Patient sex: M
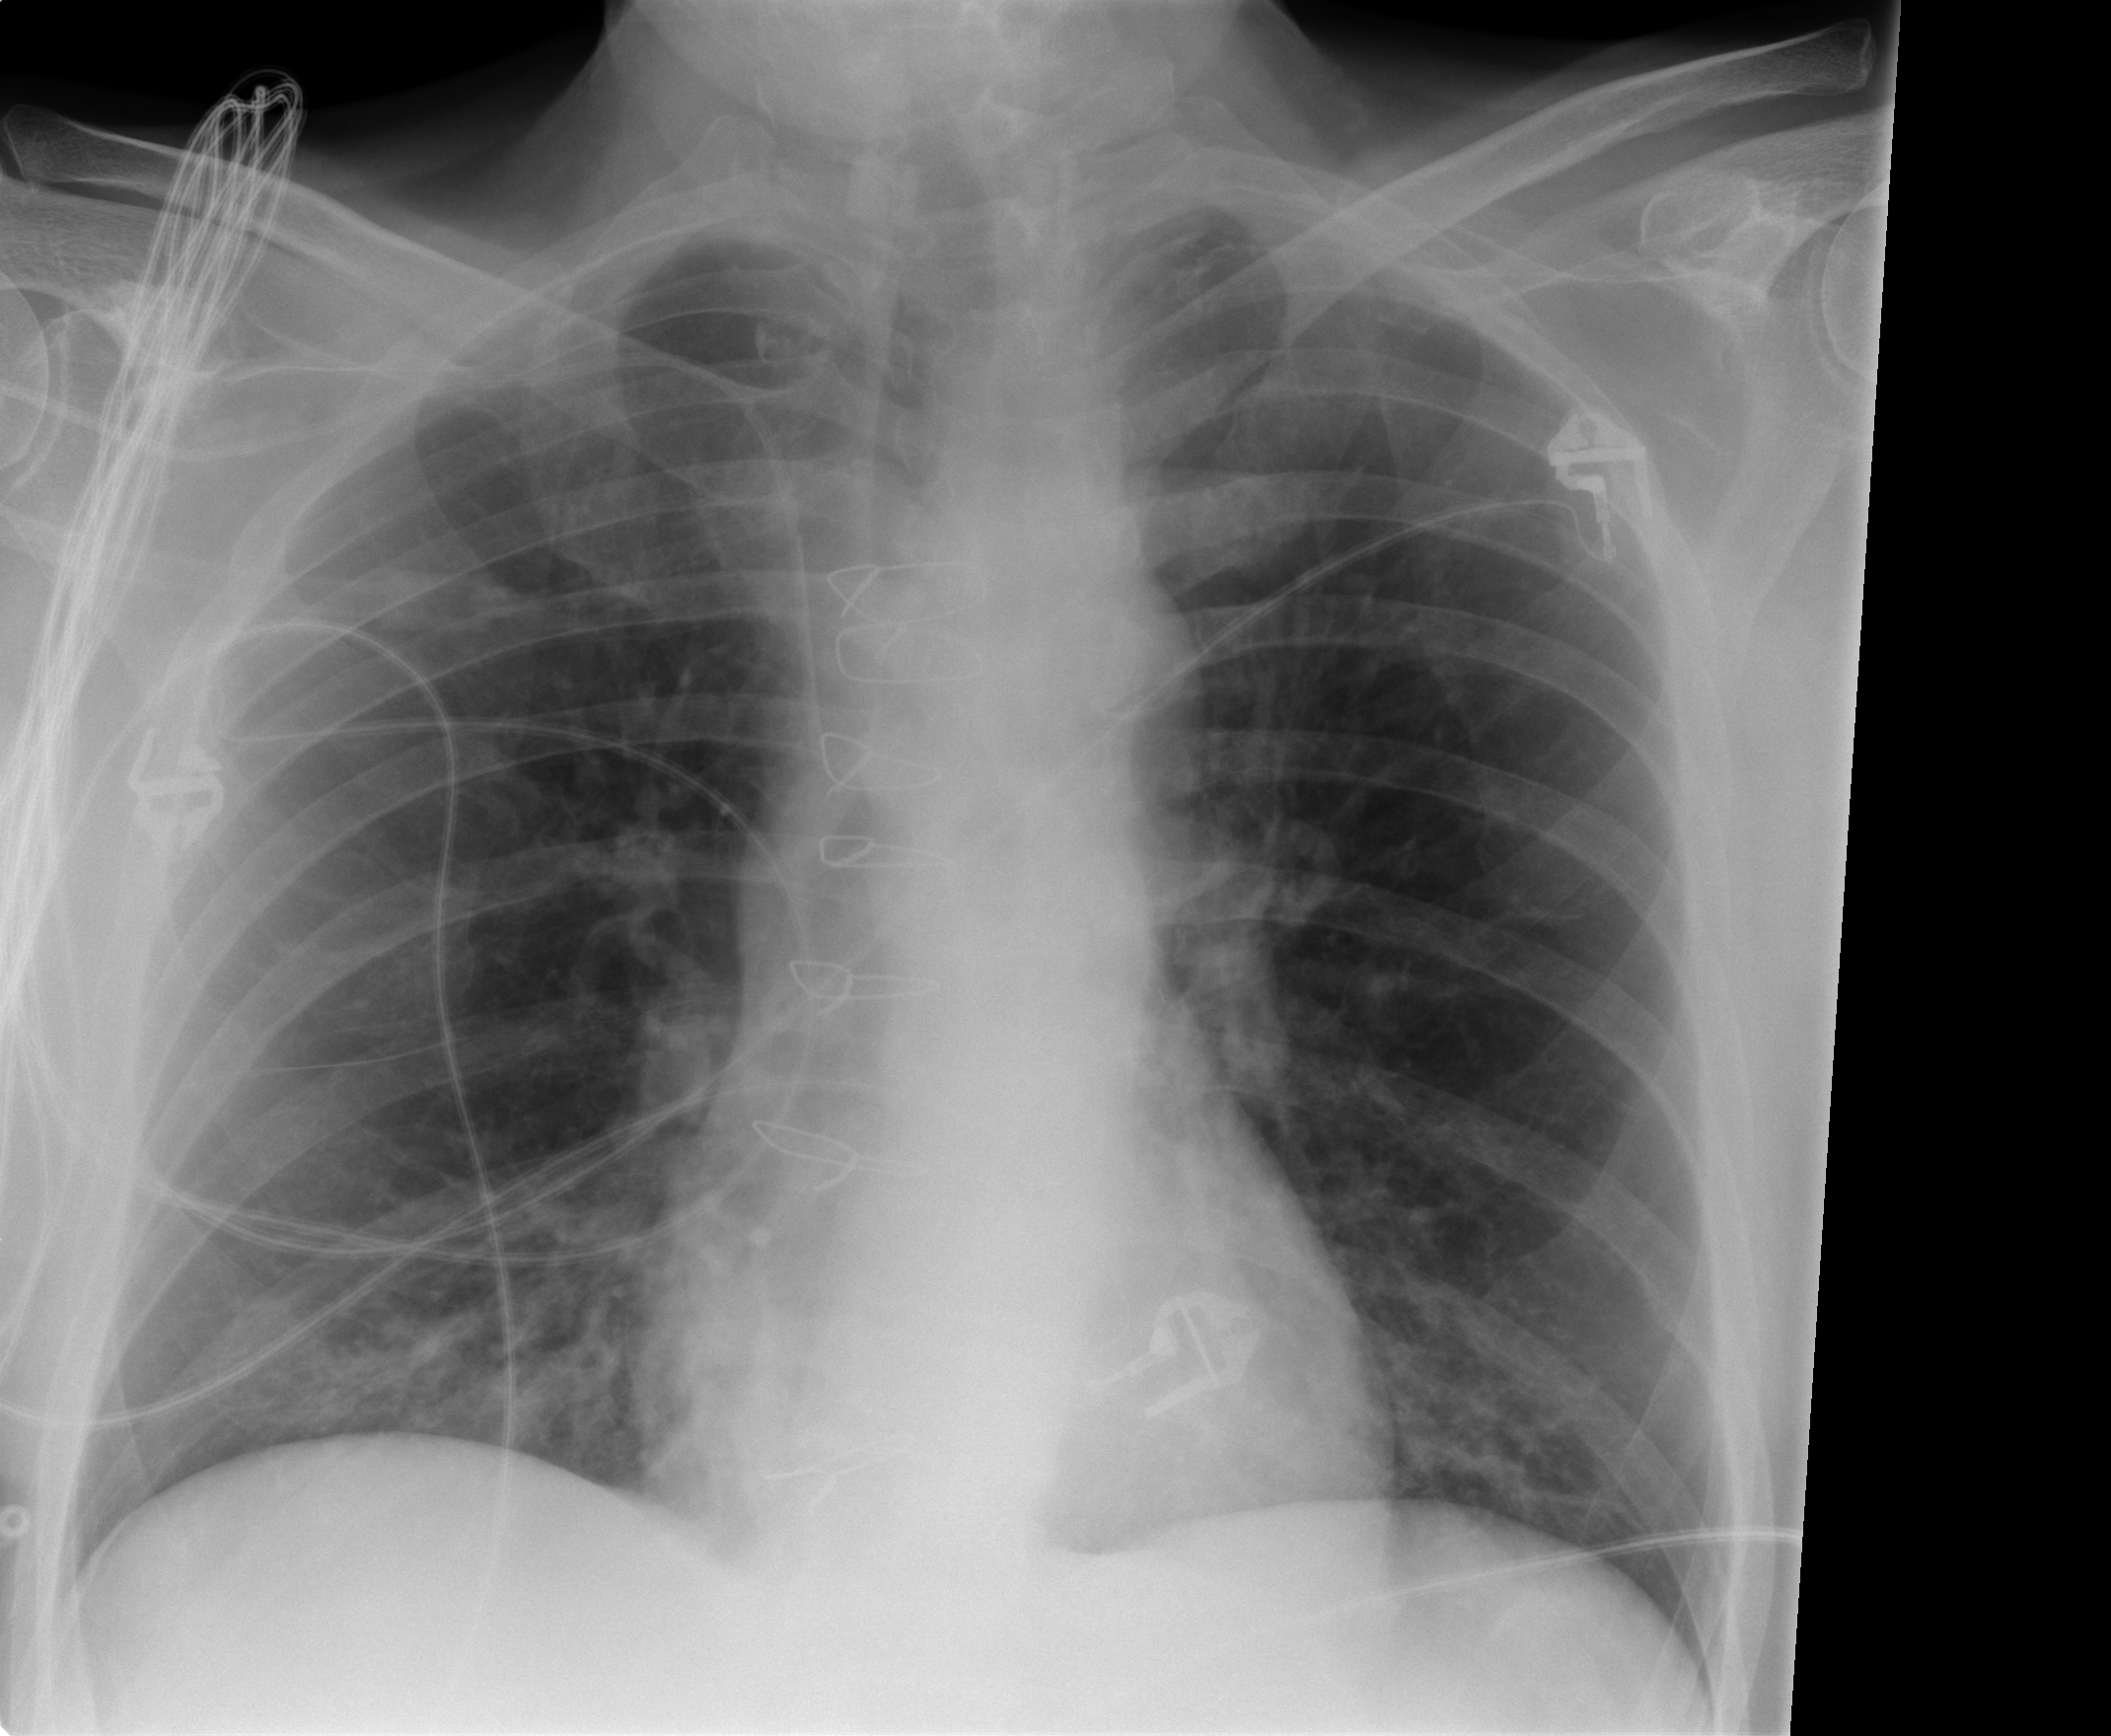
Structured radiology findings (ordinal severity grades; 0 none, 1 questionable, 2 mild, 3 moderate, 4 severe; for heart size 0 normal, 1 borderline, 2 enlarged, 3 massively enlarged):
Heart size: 0
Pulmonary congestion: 0
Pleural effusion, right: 0
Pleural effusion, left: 0
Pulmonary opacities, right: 0
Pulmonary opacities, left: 0
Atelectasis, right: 2
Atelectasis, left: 2